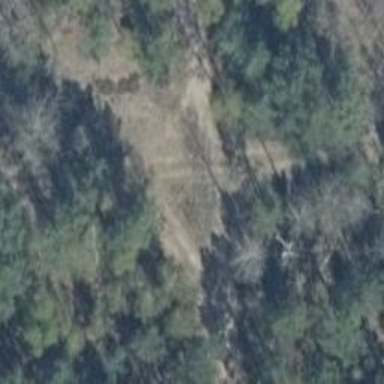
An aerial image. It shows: Sandy track with grade 4 tracktype.